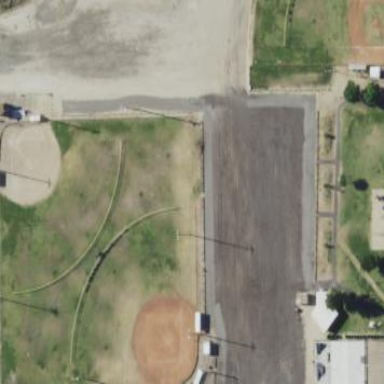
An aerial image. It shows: Baseball pitch for leisure land activities.